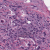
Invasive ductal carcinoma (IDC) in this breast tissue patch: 1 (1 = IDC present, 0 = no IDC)